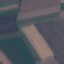
Land use / land cover: AnnualCrop